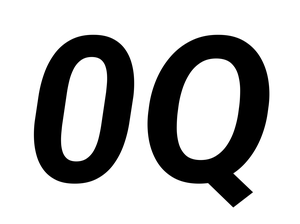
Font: Roboto-Italic_Bold_Italic